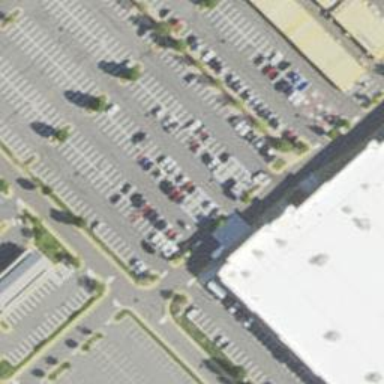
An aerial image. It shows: Parking space is available.